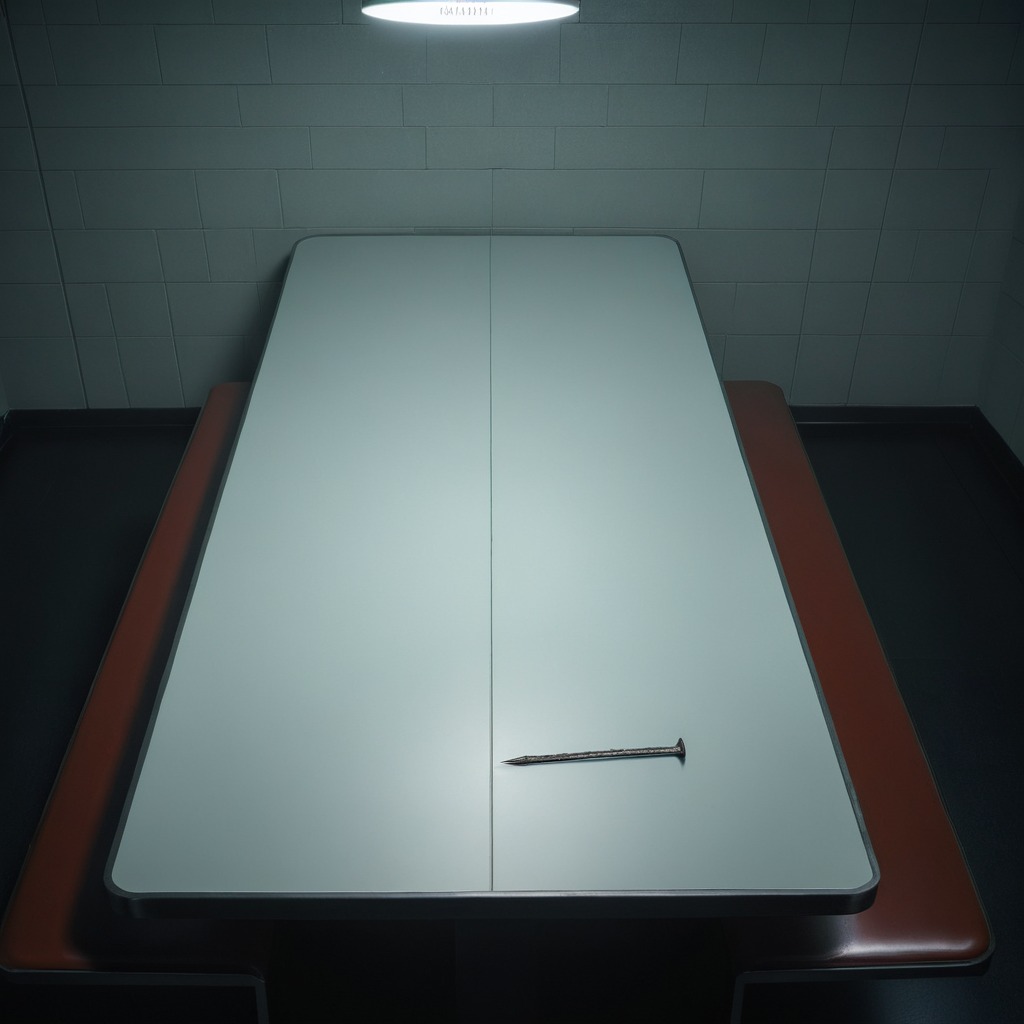
An iron nail is lying on a clean empty table in a railway signal maintenance room lit by harsh overhead fluorescents photorealistic surface textures crisp shadows high dynamic range